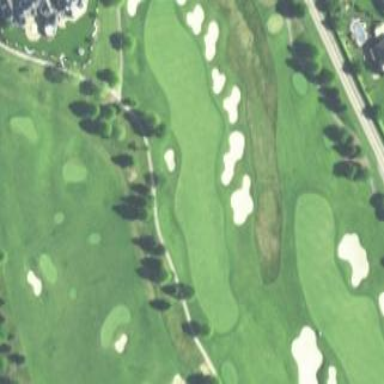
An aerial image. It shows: Grassy area designated as golf fairway.